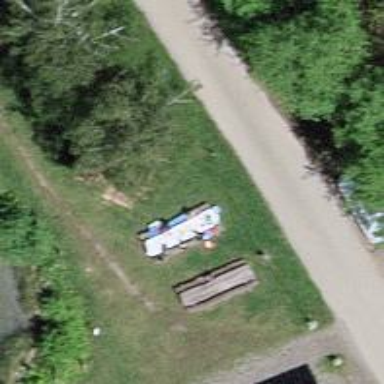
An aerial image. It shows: Picnic table located in leisure land area.